Question: I have created webpart using in SP 2010 and then i have converted it to Sp 2007 but when i have added that webpart to my Webpage in SP 2007 it is giving me following error

I have registered my Ajax Toolkit in my web.config file.
Can anyone tell me what i am doing wrong?
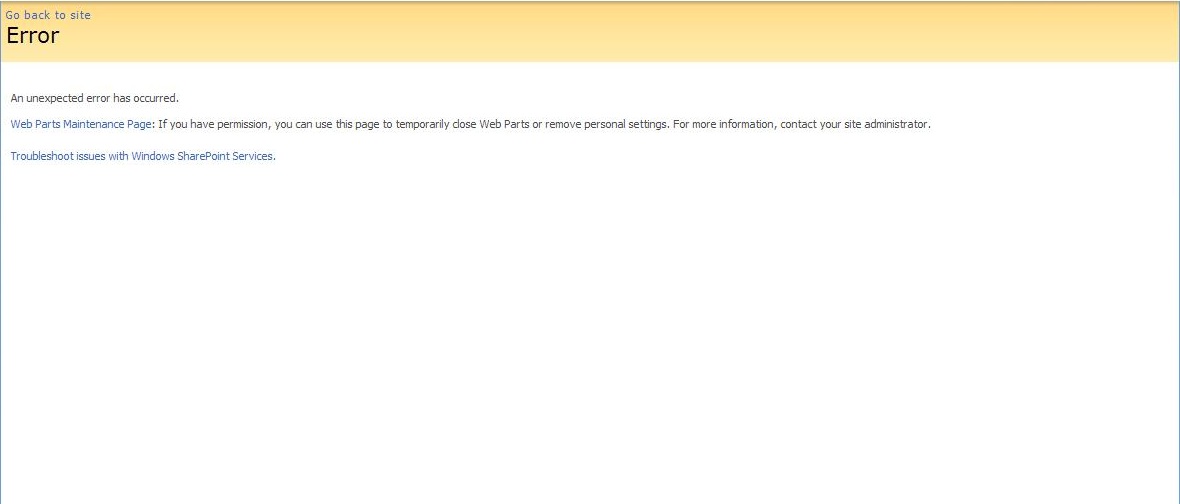
Answer: Finally i have Got the solution from following link:
<URL>
and in 9th step of this link i have added following statement in my webparts's header section:
'''
using System.Web.Extensions;
'''